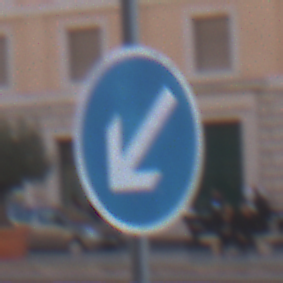
Verkehrszeichen: VorgeschriebeneVorbeifahrtLinks
Umgebung: Outdoor, Urban
Tageszeit: SunriseSunset
Wetter: Clear
Licht: Natural
Jahreszeit: NotSpecified
Kontrast: MediumContrast